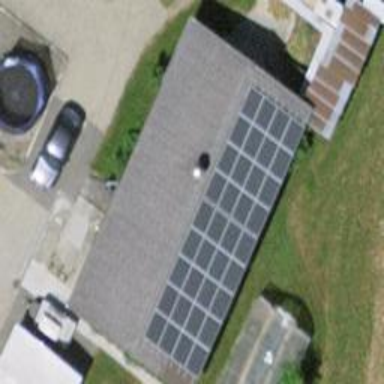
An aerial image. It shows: Solar power generator with photovoltaic panels.